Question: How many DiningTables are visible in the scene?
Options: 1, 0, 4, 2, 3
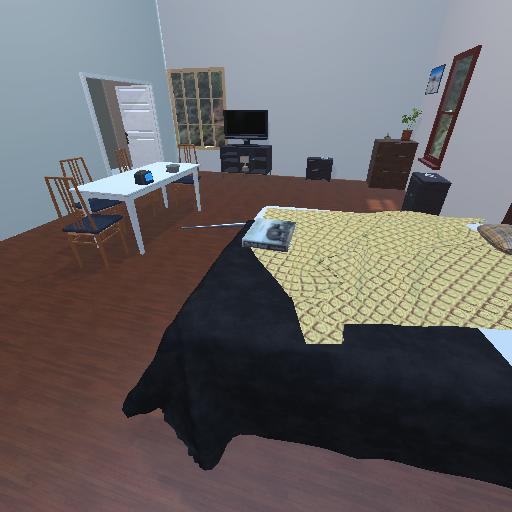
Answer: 1